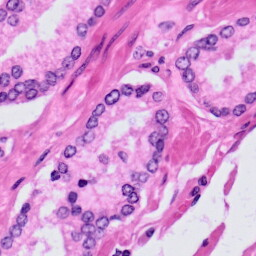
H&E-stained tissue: Prostate